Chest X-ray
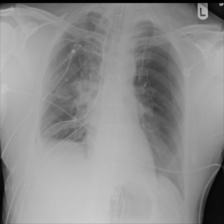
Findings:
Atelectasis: negative
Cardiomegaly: negative
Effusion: negative
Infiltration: negative
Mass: negative
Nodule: negative
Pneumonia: negative
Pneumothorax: negative
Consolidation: negative
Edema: negative
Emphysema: negative
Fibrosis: negative
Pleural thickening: negative
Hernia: negative